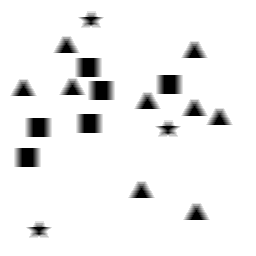
Squares: 6
Triangles: 9
Stars: 3
Total shapes: 18